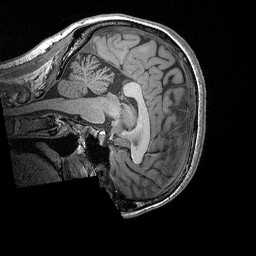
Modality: T1w
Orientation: sagittal
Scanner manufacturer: siemens
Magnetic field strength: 3 T
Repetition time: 2.3 s
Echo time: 0.00298 s